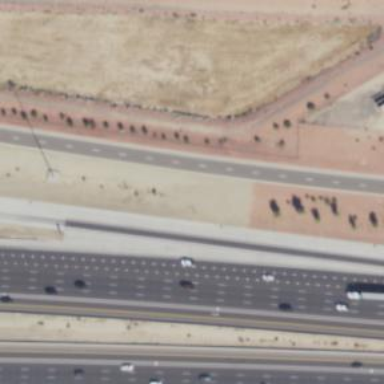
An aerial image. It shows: Asphalt trunk link road.